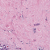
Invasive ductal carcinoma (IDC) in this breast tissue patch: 1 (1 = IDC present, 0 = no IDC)